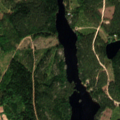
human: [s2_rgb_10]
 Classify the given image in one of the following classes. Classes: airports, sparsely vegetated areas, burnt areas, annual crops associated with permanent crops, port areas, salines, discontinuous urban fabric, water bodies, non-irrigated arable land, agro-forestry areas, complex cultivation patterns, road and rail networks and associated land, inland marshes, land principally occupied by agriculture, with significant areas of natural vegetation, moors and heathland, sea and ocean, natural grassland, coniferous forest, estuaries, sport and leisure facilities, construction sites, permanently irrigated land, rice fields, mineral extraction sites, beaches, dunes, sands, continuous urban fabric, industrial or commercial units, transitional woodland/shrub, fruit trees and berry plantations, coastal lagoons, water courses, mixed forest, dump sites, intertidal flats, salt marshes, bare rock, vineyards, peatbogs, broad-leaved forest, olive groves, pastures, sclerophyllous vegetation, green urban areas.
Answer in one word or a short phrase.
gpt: coniferous forest, mixed forest, transitional woodland/shrub, water bodies